Interaction volume radius: 10 \u00c5
Interaction volume height: 10 \u00c5
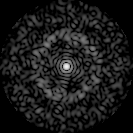
Disorder parameter: 0.8491